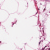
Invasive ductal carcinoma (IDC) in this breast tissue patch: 0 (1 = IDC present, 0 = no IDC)